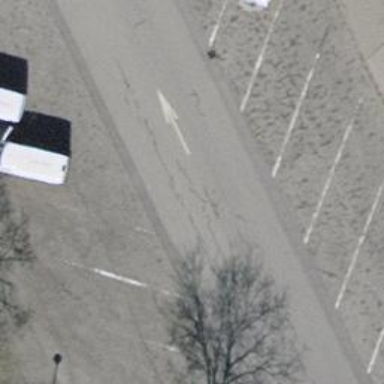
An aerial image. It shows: Bollard.